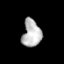
Tissue: prostate
Cell type: T cells
Senescence score: 0.8321
Nuclear area (px): 499
Mean DAPI intensity: 184.457